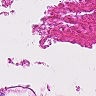
Metastatic tissue present: no